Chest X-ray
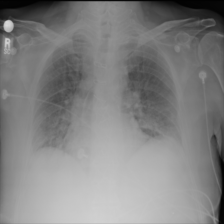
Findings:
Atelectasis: negative
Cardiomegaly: negative
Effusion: negative
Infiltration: negative
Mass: negative
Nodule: negative
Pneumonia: negative
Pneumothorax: negative
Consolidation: negative
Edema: negative
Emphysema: negative
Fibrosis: negative
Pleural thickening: negative
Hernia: negative